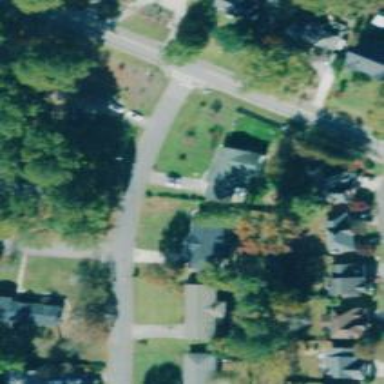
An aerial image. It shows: Residential road.